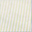
Piece: xx